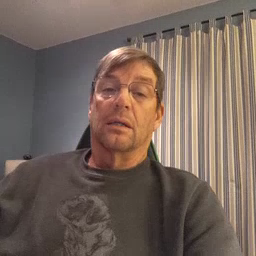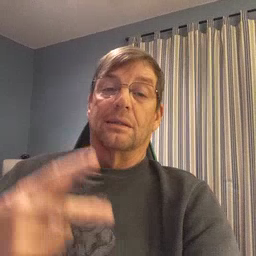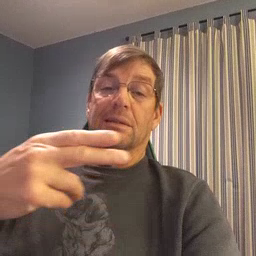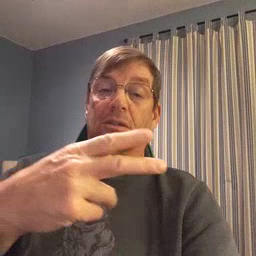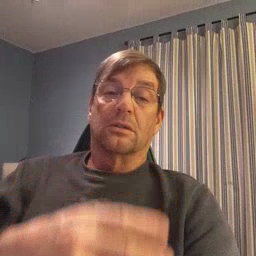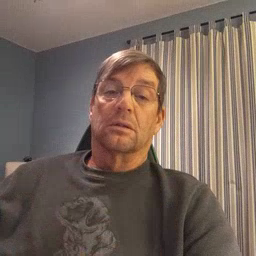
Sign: scissors